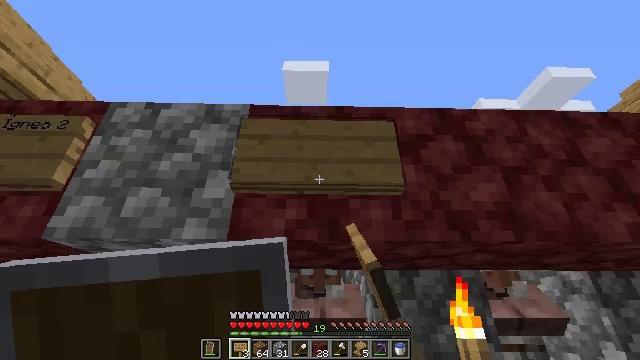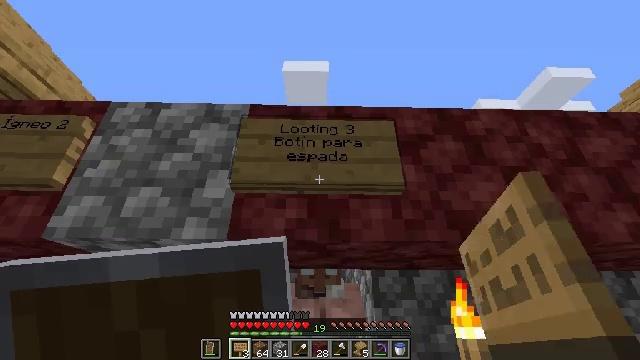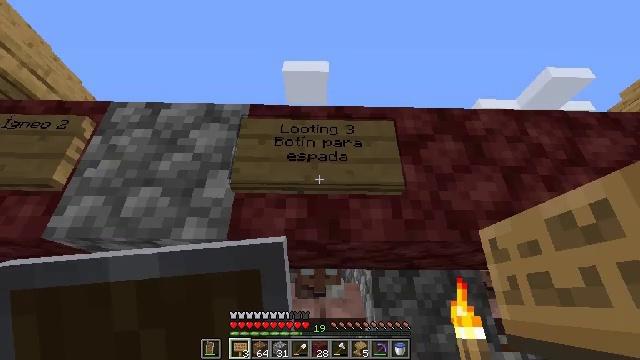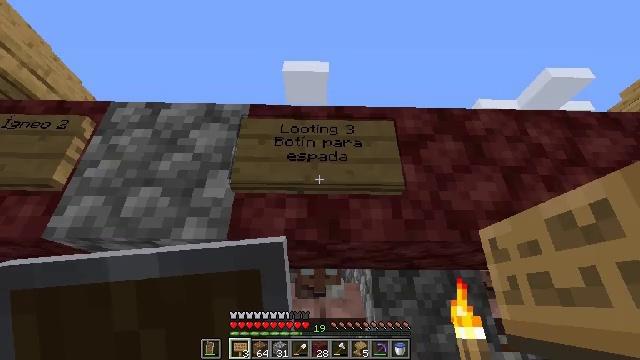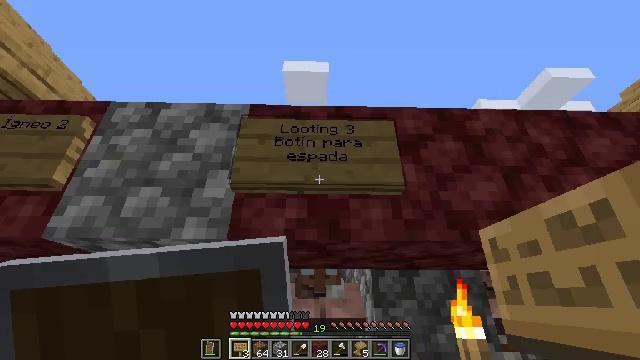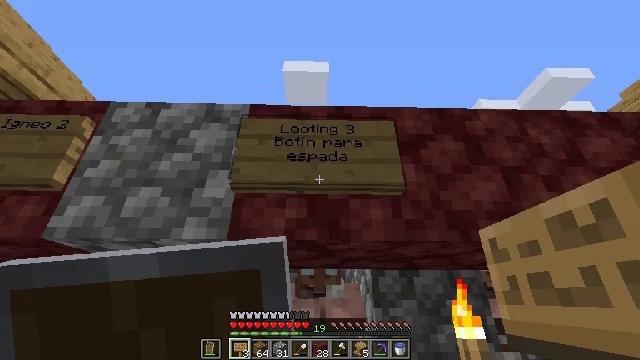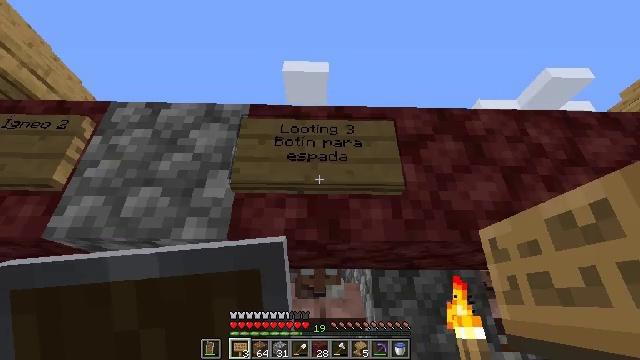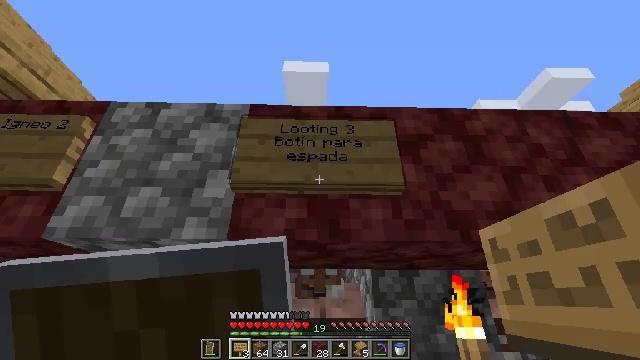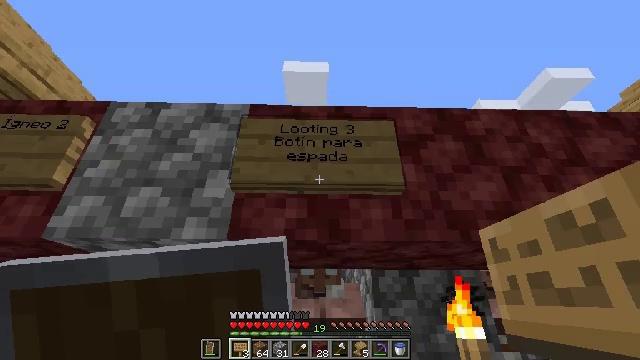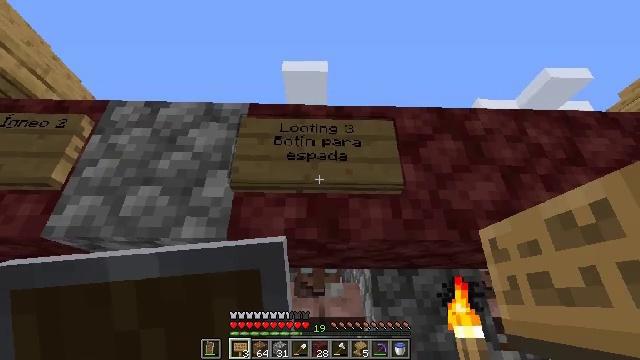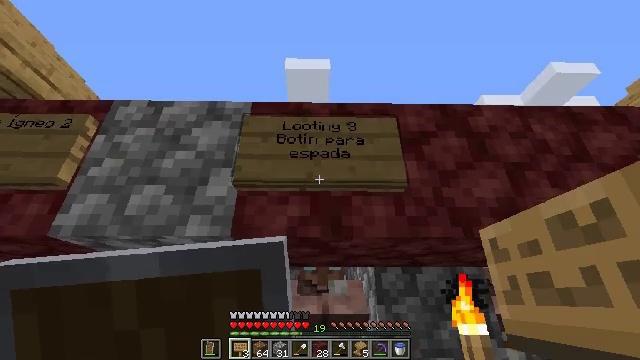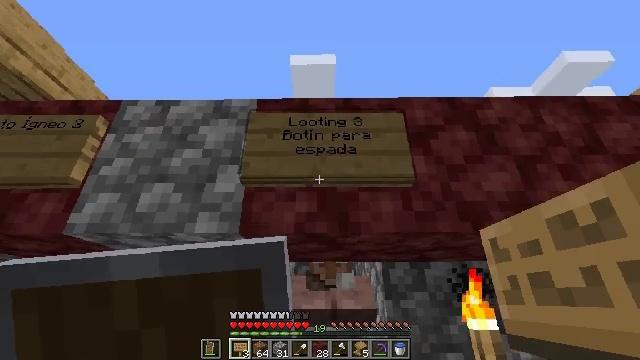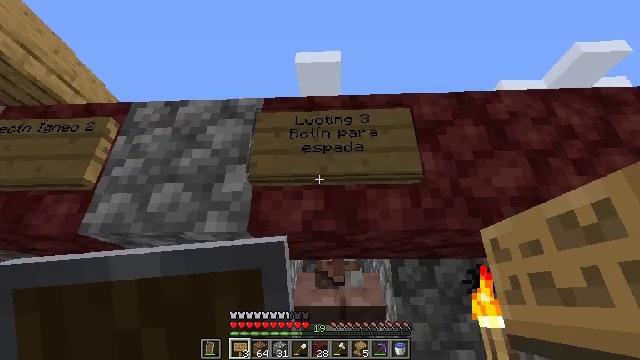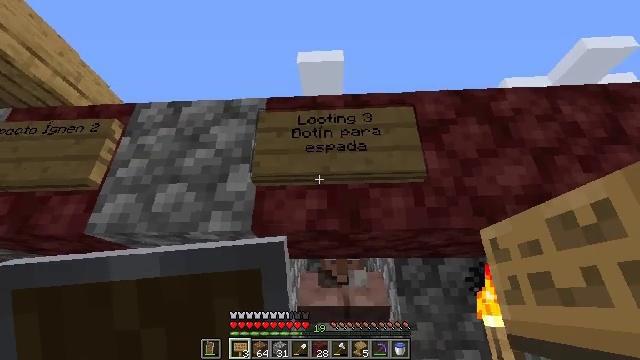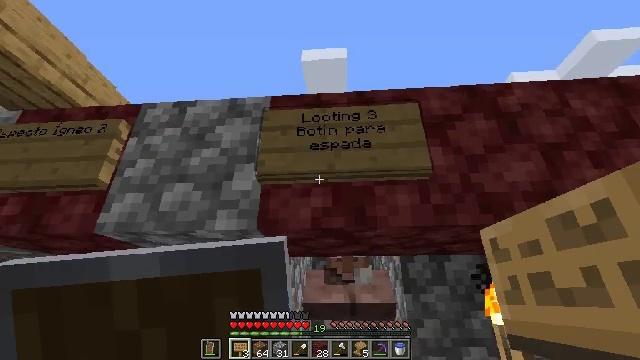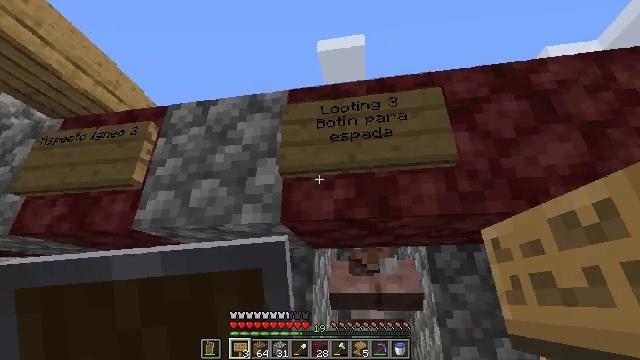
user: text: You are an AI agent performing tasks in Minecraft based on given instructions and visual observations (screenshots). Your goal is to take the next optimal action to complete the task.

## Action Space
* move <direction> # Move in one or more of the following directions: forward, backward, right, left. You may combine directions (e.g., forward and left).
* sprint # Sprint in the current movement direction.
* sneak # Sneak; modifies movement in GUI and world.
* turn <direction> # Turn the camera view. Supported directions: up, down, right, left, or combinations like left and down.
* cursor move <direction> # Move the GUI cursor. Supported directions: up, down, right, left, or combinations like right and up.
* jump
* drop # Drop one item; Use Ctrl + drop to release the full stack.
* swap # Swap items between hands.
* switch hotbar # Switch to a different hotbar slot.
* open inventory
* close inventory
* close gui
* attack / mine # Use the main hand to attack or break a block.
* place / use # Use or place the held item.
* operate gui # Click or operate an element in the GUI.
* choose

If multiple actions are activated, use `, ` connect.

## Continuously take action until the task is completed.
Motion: motion action
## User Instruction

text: Take down the oak wall sign.
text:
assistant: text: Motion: no_op
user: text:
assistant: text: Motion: no_op
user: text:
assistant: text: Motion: no_op
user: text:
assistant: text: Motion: no_op
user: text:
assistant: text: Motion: no_op
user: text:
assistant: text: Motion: no_op
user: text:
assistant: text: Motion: no_op
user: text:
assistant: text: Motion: no_op
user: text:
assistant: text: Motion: no_op
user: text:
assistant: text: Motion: no_op
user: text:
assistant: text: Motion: turn left
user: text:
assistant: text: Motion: turn left
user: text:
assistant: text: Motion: no_op
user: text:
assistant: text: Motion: turn left
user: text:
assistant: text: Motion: turn left and down
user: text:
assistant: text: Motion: turn left
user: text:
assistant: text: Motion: turn left
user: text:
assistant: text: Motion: move left, turn left
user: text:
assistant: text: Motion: move left, turn left
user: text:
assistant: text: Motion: move forward and move left
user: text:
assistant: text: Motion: move forward and move left
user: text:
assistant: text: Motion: move forward and move left
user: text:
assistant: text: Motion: move forward and move left
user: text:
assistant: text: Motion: move forward and move left
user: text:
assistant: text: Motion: move forward and move left
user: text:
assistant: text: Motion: move forward and move left
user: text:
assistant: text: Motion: move forward and move left
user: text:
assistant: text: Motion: move forward and move left
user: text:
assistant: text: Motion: move forward and move left
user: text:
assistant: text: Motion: move forward and move left